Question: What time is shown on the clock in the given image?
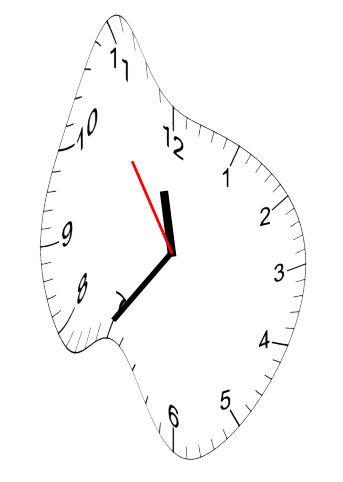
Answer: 11:35:54